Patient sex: M
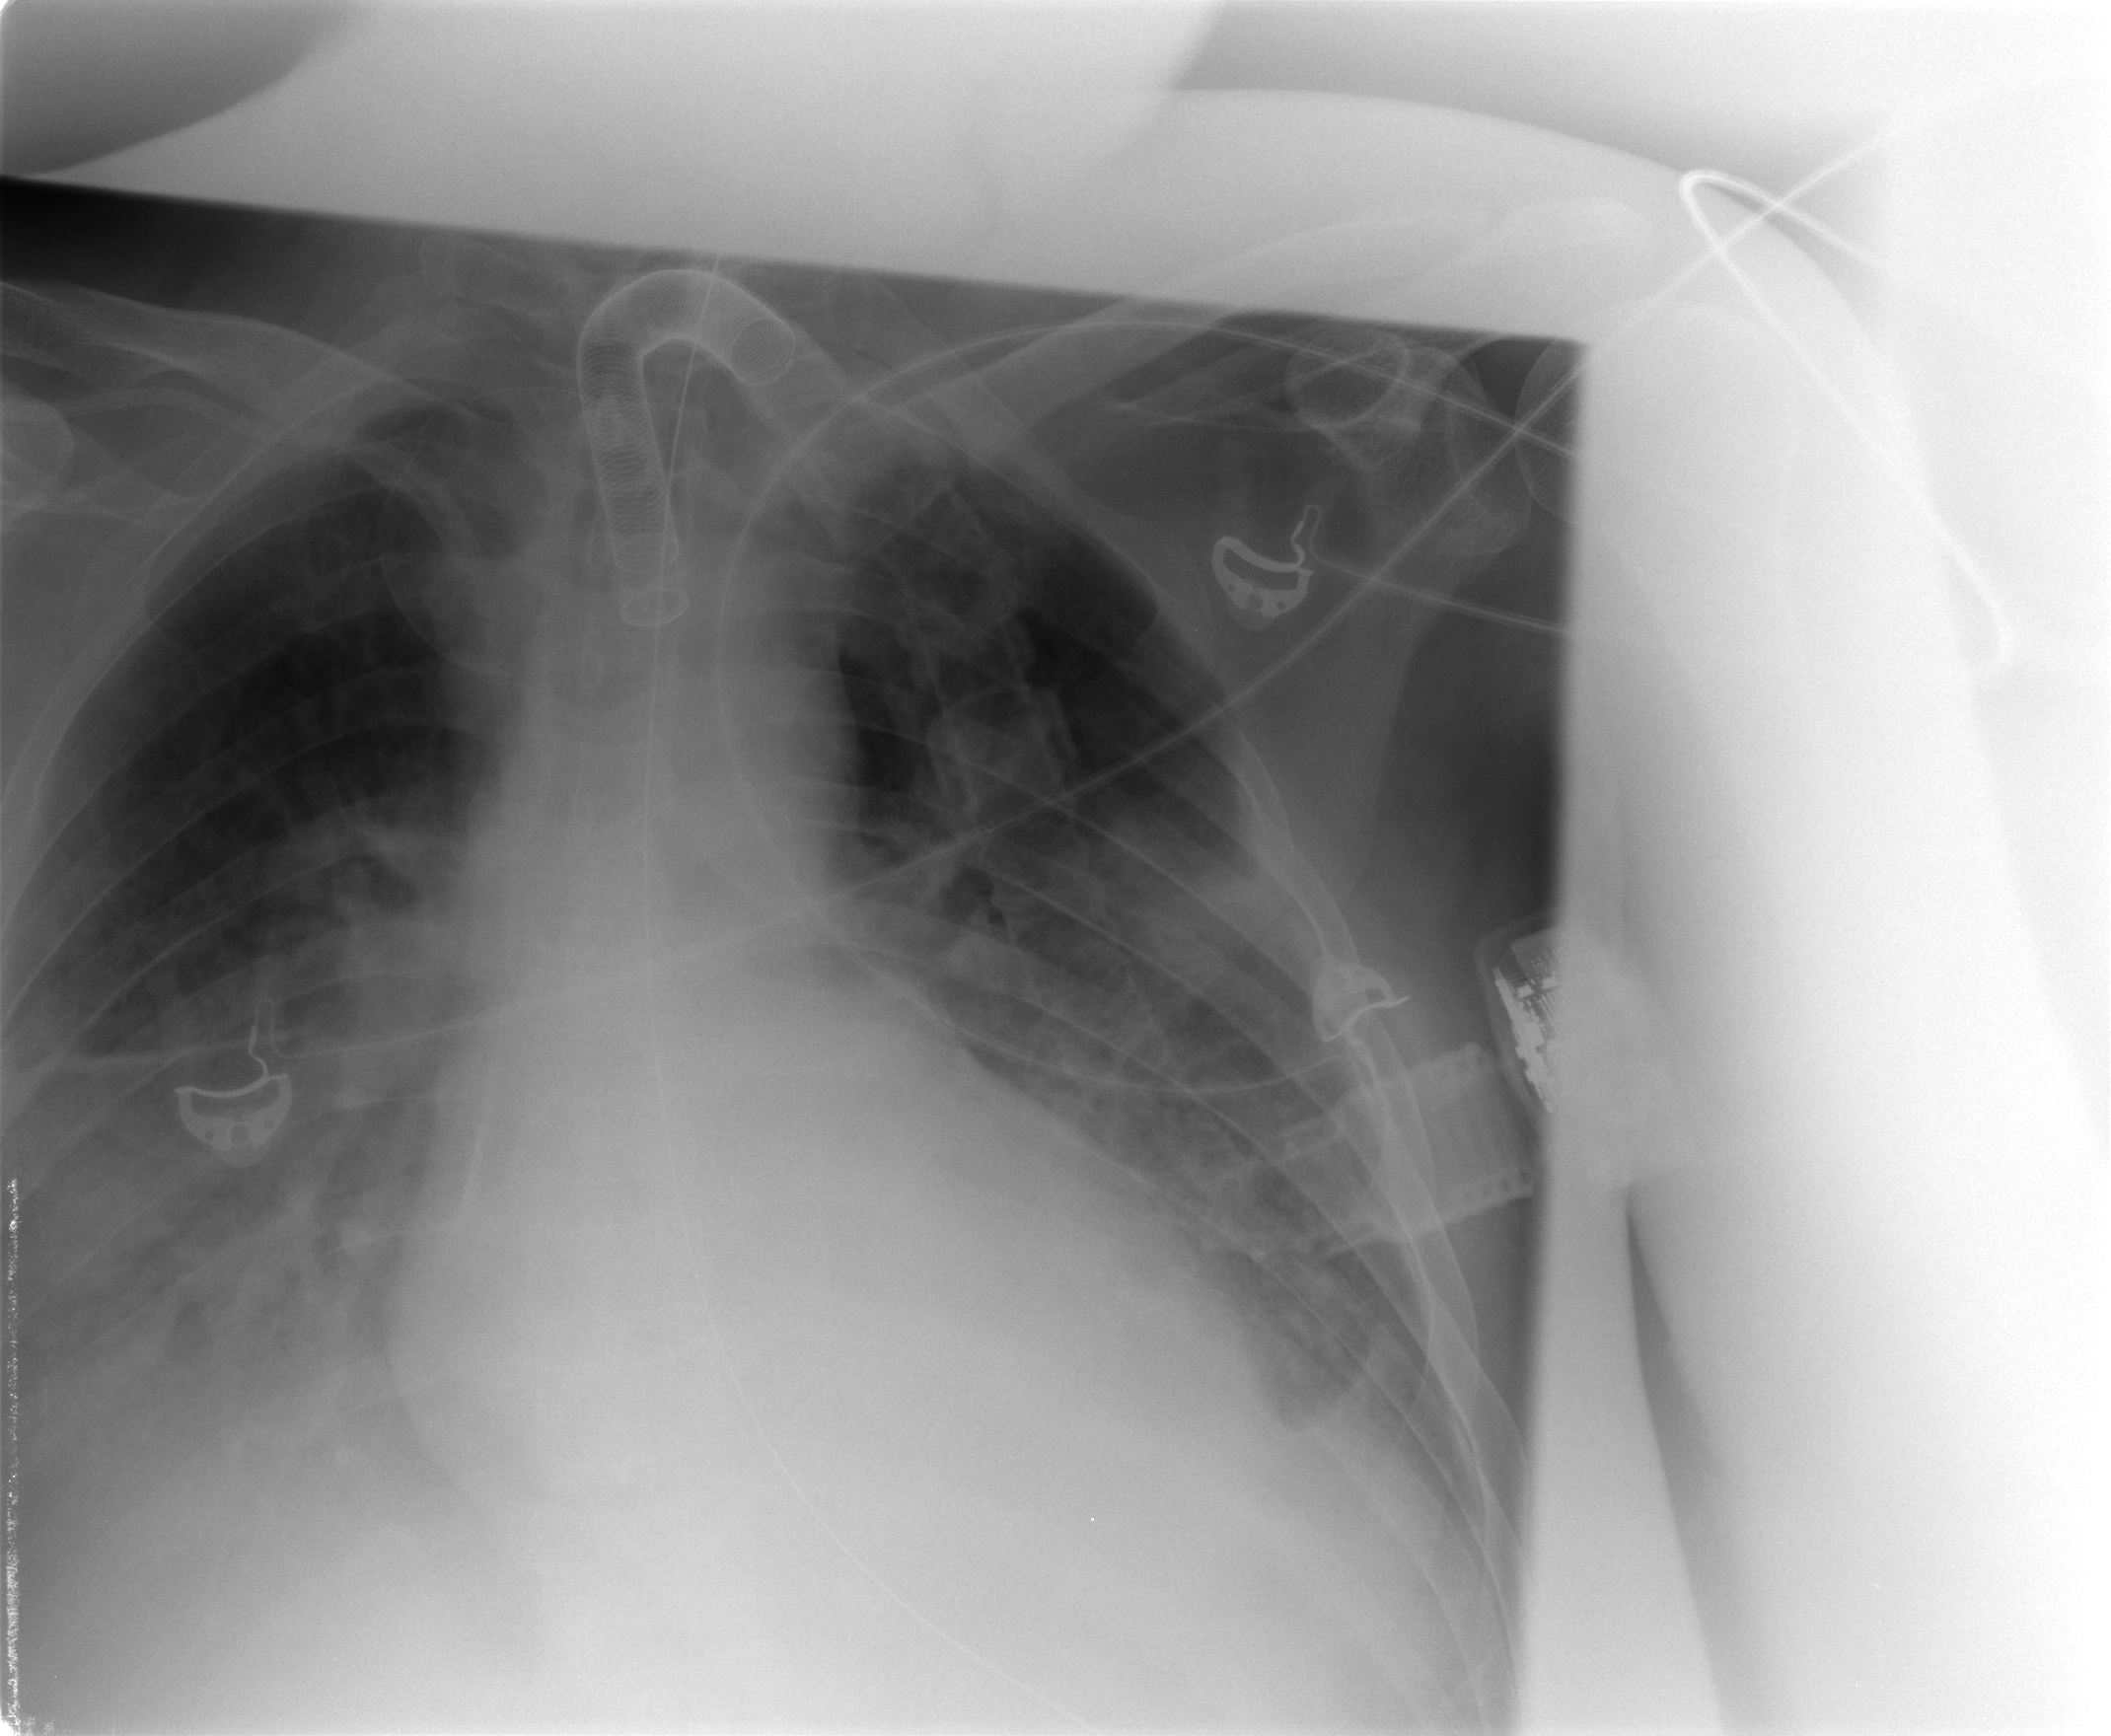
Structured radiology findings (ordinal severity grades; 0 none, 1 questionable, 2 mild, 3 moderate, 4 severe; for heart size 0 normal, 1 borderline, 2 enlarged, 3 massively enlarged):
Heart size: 0
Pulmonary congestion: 2
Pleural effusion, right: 3
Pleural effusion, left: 2
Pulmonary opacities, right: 3
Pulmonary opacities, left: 2
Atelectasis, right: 3
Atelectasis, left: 2